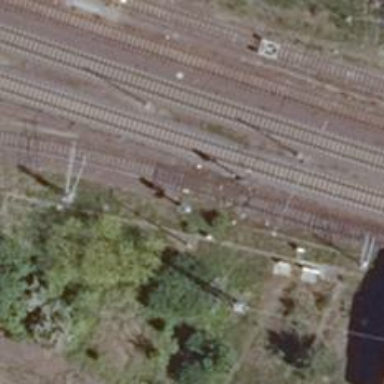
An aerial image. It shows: Railway signal.